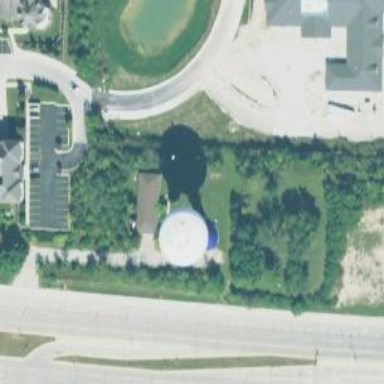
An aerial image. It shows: Water tower that is man-made.